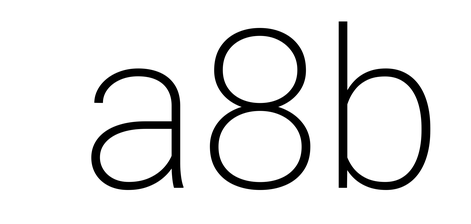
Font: Roboto_ExtraLight